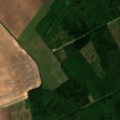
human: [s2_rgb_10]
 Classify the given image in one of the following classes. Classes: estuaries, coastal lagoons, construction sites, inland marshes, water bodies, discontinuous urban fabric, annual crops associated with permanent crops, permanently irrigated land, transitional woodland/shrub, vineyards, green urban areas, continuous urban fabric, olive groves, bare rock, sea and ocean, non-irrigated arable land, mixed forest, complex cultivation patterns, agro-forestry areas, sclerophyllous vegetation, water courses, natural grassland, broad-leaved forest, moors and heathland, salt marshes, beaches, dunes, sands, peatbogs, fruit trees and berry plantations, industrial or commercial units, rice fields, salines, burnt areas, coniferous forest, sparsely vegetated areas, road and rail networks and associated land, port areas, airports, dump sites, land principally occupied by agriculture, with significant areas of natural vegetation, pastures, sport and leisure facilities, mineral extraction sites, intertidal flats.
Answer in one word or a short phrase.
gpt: non-irrigated arable land, broad-leaved forest, transitional woodland/shrub